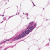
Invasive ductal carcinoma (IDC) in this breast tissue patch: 0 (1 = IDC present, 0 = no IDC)